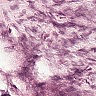
Metastatic tissue present: no